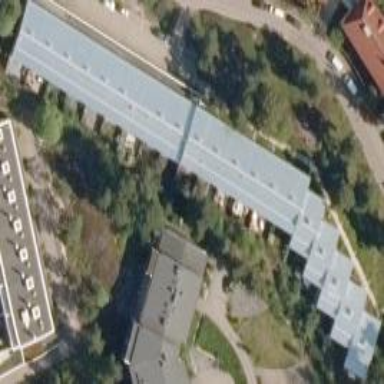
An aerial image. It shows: Terrace building.